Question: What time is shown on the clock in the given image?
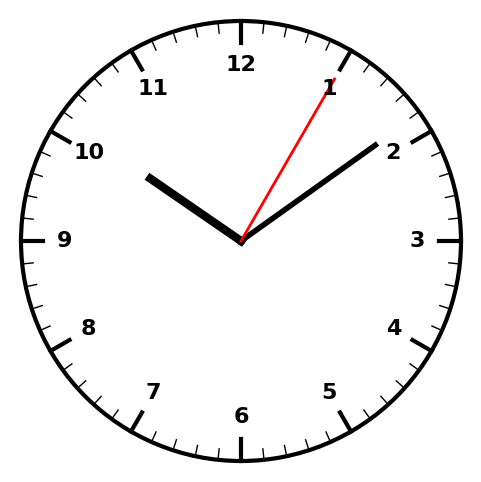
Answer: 10:09:05